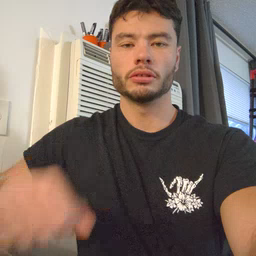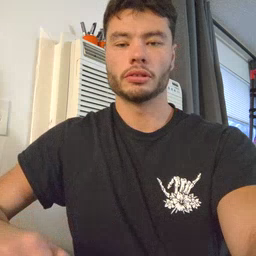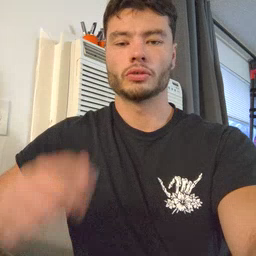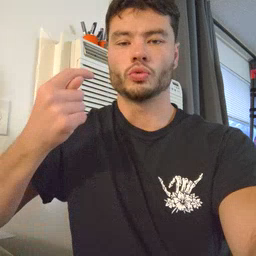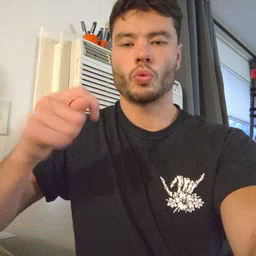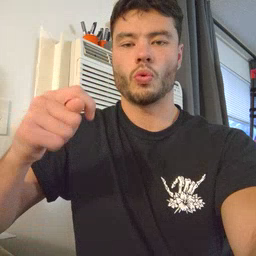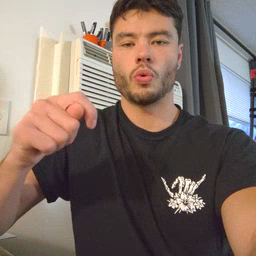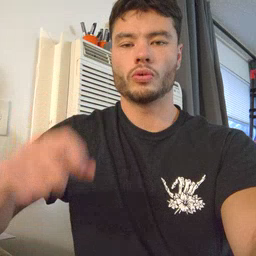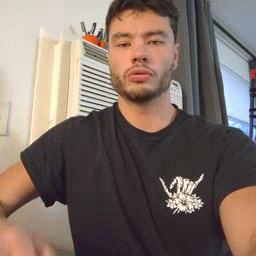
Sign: toy